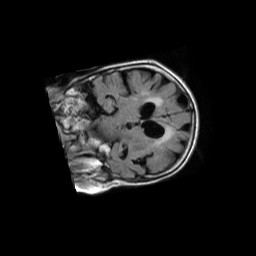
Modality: FLAIR
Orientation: coronal
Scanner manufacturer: philips
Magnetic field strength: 1.5 T
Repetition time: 6 s
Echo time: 0.12 s